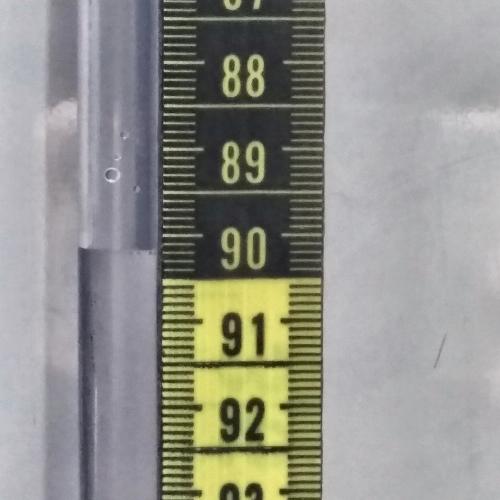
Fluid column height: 90.2 cm